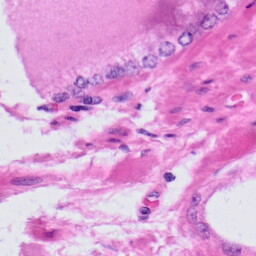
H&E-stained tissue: Prostate